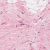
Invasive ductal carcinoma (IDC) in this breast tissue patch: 0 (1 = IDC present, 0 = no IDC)